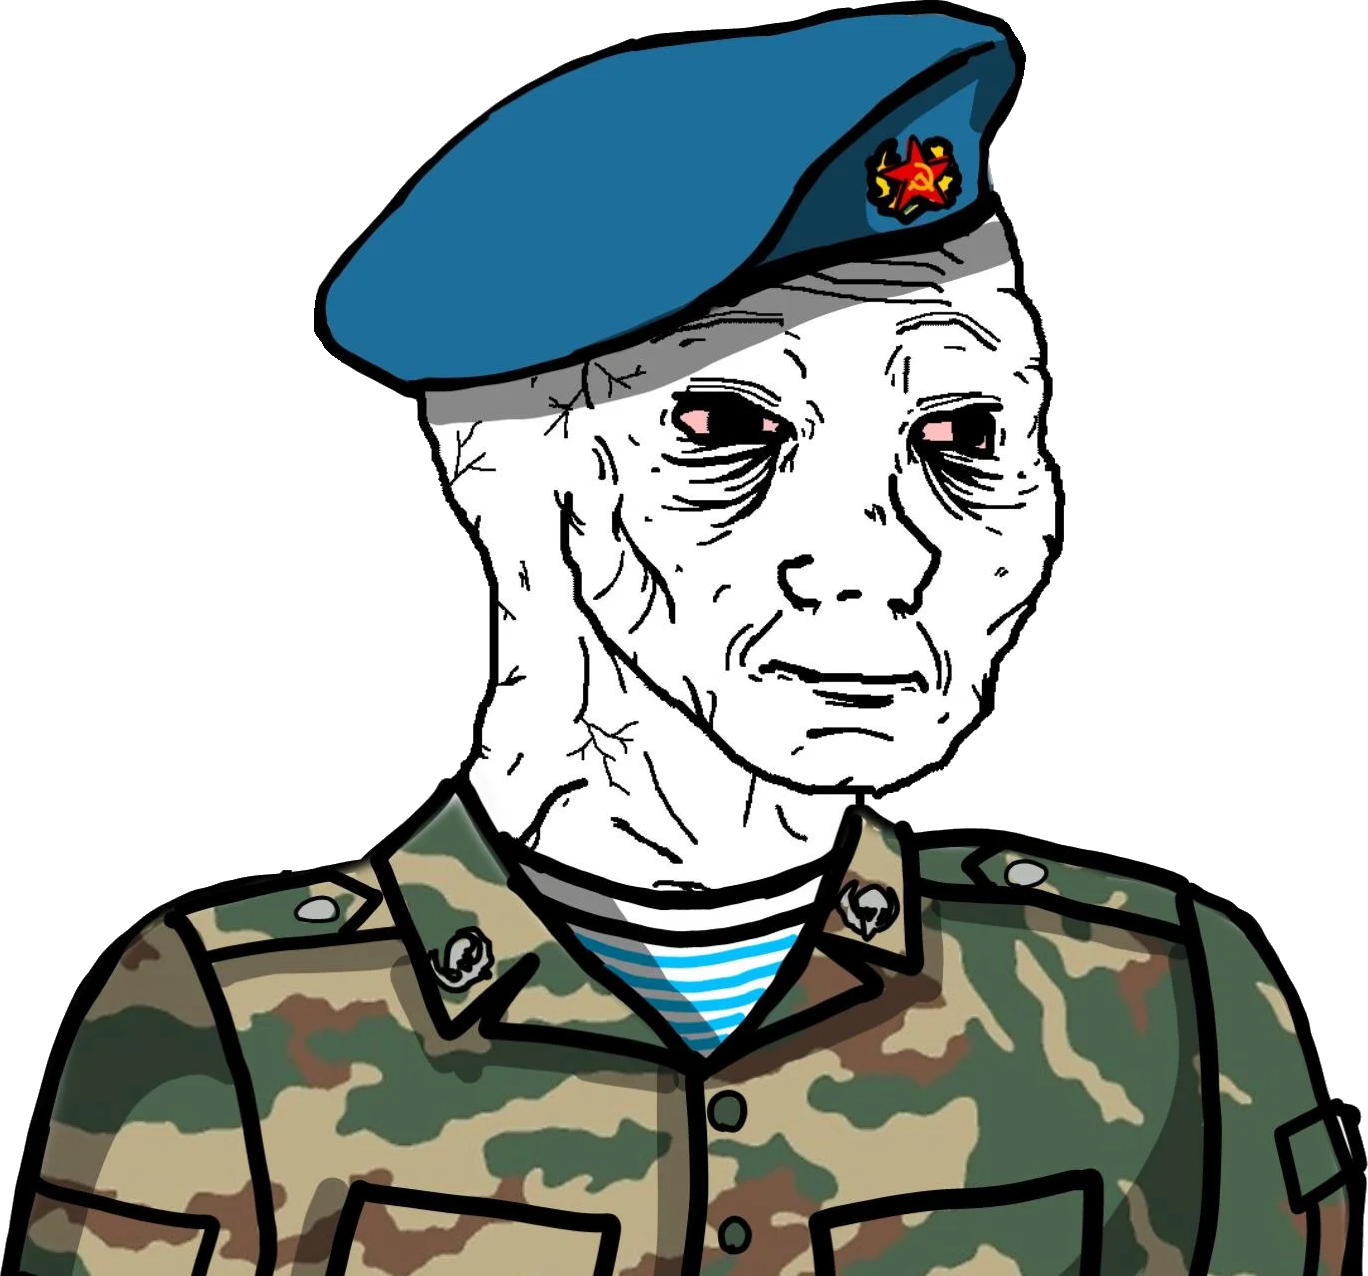
Label: 5_Tired_Wojak